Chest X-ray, AP view. Patient: 57 years old, sex M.
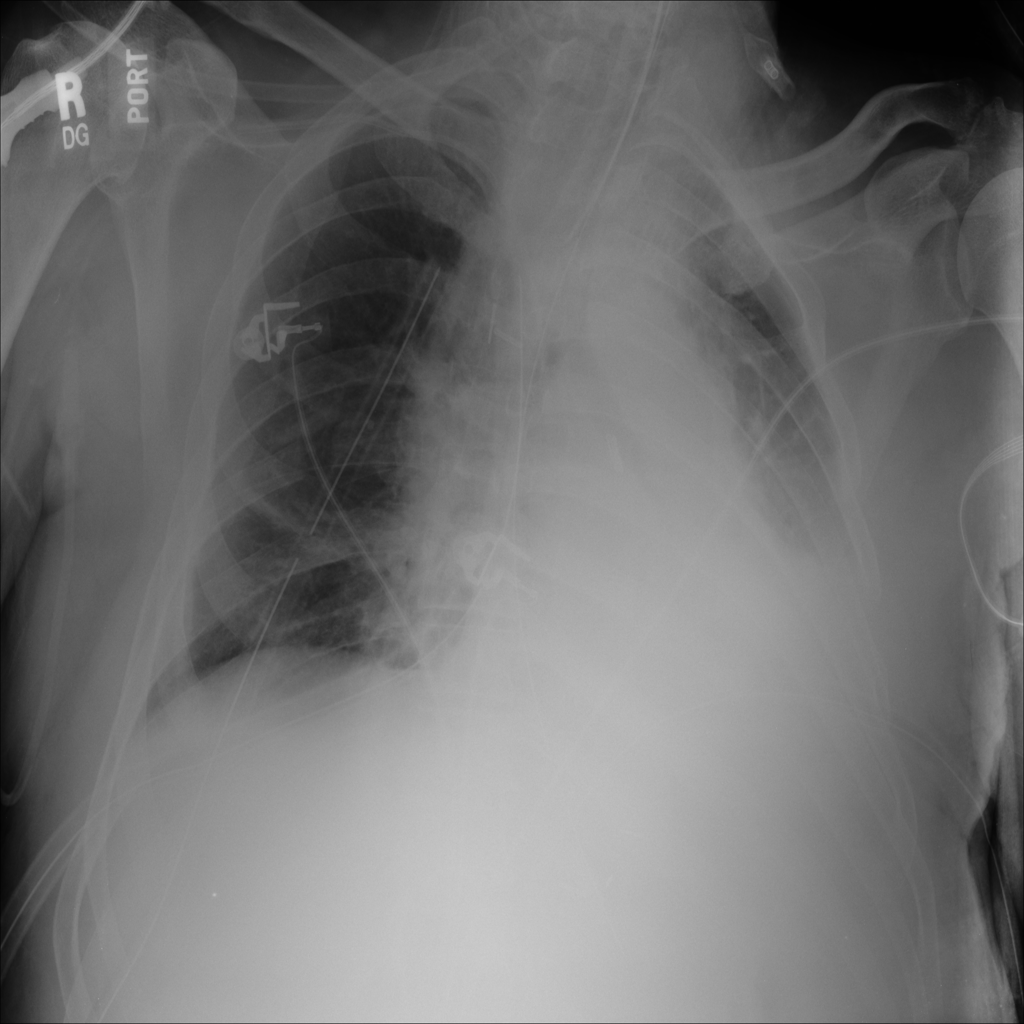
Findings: No Finding